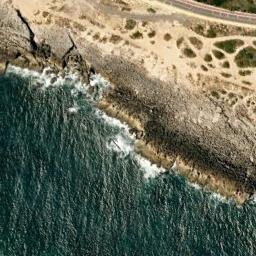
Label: beach